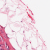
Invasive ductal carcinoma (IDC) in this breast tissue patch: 0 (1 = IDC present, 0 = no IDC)